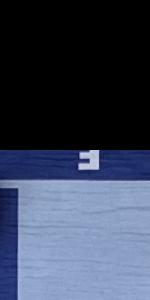
Label: Empty